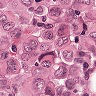
Metastatic tissue present: yes